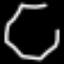
Label: octagon